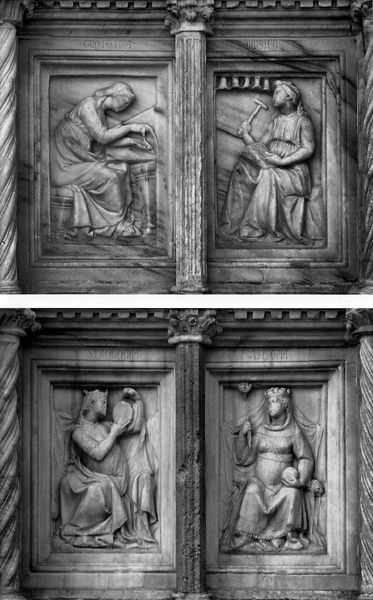
Titel: Perugia, Fontana maggiore, Artes liberales
Künstler: Niccolò Pisano
Standort: Perugia (EU - I - Umbrien)
Schlagwörter: frauen, sitzen, holz, stuhl, säule, tür, krone, arbeit, skulptur, relief, schrift, türe, pilaster, nähen, detail, bildhauerei, plastik, text, kapitell, fries, handwerk, werkzeug, hammer, mittelalter, viereck, abbildung, schnitzereien, anleitung, schnitzung, meiseln